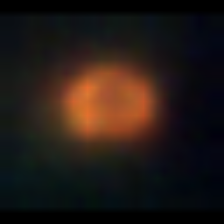
Taxon: NanoPlankton
Group: Other